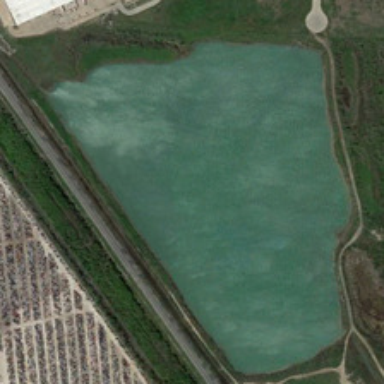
A pond surrounded by many green plants is near a parking lot .